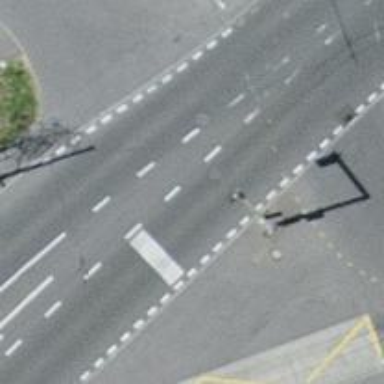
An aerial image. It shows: Secondary road with asphalt surface. It has cycle lane and trolley wires. Both sides of the road have separate sidewalks.